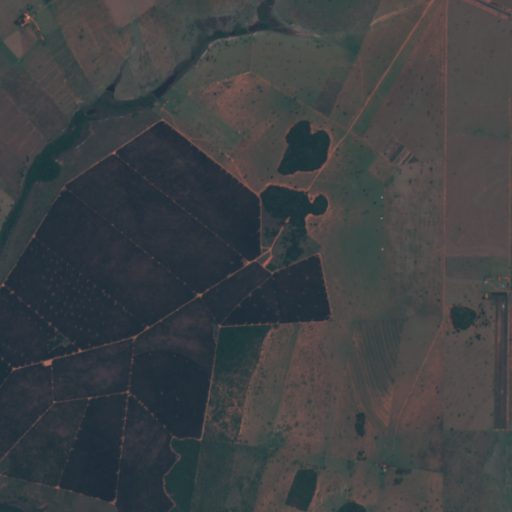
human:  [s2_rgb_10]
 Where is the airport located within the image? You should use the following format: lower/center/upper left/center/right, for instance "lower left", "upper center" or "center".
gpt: The airport is located in the lower right of the image.
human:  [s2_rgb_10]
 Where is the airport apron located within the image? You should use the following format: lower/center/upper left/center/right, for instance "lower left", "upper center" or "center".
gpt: The airport apron is located in the center right of the image.
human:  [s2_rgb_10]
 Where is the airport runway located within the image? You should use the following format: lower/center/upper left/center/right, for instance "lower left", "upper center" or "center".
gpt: The airport runway is located in the lower right of the image.
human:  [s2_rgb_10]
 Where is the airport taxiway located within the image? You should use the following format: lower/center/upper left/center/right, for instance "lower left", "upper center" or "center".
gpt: The airport taxiway is located in the center right of the image.
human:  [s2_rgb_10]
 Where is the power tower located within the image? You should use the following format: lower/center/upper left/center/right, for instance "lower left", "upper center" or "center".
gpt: The power tower is located in the upper right of the image.
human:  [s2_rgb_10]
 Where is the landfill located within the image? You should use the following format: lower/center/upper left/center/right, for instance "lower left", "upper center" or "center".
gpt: There is no landfill in the image.